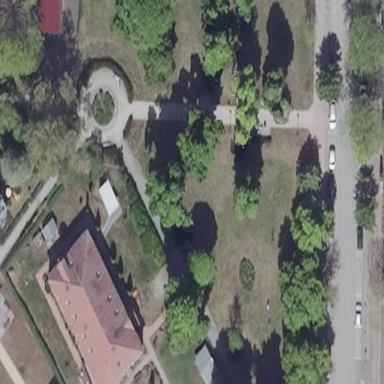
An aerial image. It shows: Park.